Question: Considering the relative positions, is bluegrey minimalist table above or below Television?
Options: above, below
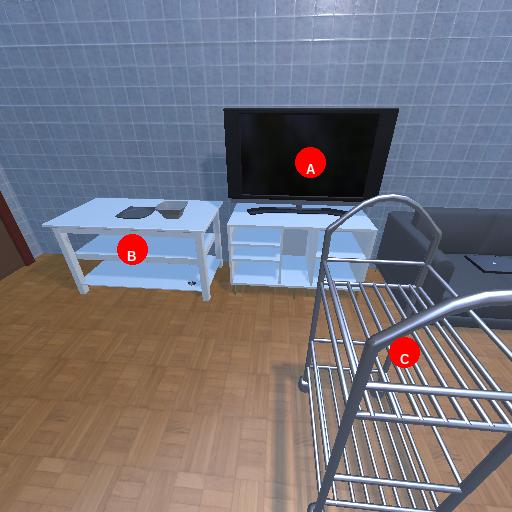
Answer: above